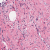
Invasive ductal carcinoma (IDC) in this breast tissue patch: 0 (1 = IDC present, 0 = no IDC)